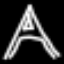
Label: The Eiffel Tower